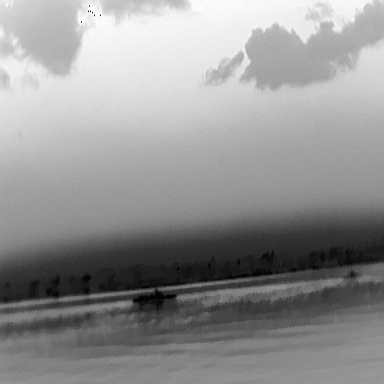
There are two objects shown in the infrared image, including a warship, and a canoe.